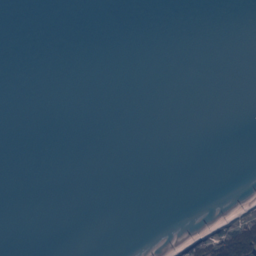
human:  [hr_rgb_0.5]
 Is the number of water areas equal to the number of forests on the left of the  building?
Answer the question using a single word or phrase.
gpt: no

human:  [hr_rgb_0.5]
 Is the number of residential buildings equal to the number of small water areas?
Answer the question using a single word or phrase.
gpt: no

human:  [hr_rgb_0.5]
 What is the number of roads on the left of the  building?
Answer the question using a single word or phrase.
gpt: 11

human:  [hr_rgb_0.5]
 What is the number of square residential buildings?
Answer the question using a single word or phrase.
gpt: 0

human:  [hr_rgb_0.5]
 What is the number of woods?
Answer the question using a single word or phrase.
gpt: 2

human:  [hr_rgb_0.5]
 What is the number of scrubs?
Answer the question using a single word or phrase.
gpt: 5

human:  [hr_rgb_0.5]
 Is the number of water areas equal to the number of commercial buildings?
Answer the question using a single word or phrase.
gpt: no

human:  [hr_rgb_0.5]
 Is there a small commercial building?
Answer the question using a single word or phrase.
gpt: no

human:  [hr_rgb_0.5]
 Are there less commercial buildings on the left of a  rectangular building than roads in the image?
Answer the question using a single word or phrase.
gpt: yes

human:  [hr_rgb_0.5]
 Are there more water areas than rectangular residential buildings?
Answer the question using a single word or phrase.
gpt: yes

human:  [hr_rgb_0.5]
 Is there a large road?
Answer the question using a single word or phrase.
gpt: no

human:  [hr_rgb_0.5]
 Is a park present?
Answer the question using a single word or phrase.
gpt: yes

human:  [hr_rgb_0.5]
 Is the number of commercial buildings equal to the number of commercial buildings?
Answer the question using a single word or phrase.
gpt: yes

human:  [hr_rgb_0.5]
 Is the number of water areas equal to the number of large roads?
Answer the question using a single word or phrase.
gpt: no

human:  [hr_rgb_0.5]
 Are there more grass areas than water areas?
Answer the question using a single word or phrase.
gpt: yes

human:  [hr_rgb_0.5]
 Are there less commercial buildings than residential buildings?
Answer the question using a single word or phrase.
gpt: yes

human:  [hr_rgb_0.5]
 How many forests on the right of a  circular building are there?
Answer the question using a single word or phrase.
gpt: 0

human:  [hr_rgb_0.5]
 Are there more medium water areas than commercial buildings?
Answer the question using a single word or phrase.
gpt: no

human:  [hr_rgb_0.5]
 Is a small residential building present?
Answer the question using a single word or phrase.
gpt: yes

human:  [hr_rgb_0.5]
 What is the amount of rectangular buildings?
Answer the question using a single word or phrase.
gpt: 0

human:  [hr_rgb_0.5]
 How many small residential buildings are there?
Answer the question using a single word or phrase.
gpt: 1

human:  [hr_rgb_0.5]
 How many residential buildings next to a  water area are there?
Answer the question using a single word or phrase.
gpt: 1

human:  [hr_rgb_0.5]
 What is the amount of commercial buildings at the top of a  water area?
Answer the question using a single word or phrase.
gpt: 0

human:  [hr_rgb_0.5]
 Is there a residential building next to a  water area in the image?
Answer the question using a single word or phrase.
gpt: yes

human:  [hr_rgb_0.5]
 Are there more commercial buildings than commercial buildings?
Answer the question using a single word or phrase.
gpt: no

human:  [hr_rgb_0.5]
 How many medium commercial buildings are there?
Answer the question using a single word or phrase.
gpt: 0

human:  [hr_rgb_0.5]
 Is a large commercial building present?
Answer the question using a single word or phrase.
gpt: no

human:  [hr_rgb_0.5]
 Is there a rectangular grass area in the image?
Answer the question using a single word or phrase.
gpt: no

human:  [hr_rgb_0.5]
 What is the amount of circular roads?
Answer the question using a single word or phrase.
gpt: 0

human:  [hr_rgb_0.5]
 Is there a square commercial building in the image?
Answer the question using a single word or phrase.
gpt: no

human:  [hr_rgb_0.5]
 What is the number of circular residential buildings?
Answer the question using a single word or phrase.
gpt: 0

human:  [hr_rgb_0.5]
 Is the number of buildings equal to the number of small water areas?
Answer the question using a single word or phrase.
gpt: no

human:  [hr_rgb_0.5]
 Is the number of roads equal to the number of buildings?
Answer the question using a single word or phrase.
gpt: no

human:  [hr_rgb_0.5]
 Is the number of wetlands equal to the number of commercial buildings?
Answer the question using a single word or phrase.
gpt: no

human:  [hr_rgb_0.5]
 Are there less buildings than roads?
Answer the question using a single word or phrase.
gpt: yes

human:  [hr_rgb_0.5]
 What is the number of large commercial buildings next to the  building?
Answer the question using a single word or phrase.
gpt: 0